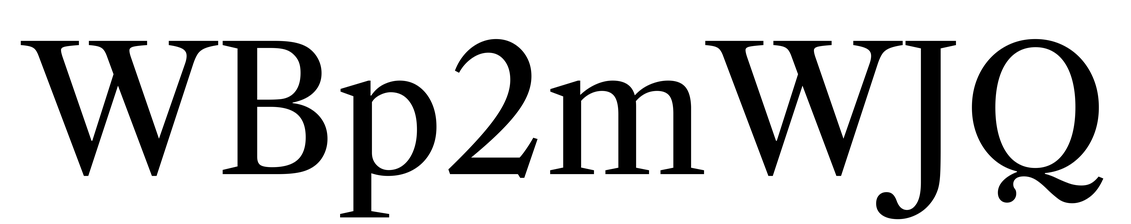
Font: LibreCaslonText_Regular